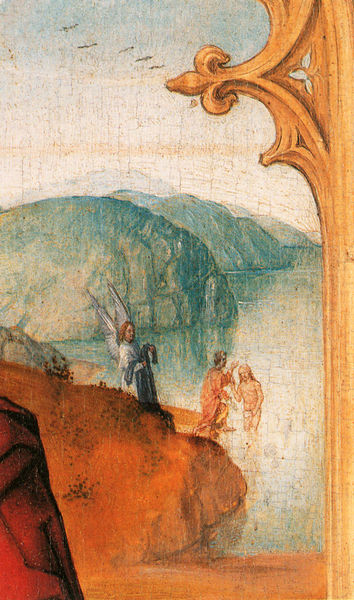
Titel: Triptychon von Jan Floreins
Künstler: Hans Memling
Institution: Brügge, Memlingmuseum
Schlagwörter: berg, felsen, flügel, gemälde, himmel, meer, nackt, vogel, wasser, aquarell, fluss, gelb, landschaft, see, ausschnitt, fenster, kleid, kleider, männer, rot, ornament, bibel, johannes, kleidung, täufer, vögel, gewand, wasserfall, engel, berge, fels, christus, jesus, mittelalter, verblauung, fresko, taufe, kirchenfenster, buchmalerei, maasswerk